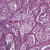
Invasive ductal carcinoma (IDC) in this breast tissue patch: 1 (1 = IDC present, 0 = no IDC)